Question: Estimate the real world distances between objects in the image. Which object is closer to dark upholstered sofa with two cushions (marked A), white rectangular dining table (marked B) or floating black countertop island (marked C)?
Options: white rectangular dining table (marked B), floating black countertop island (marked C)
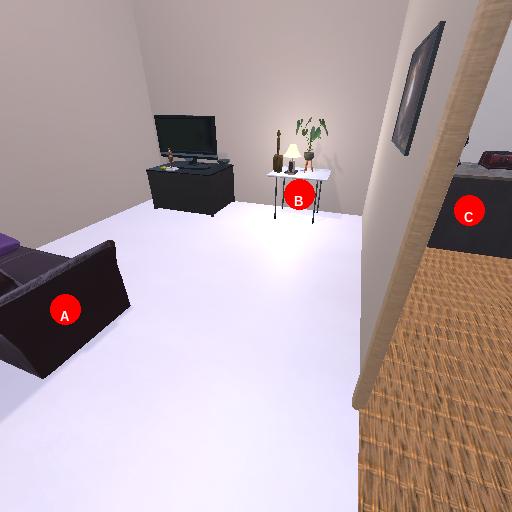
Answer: white rectangular dining table (marked B)